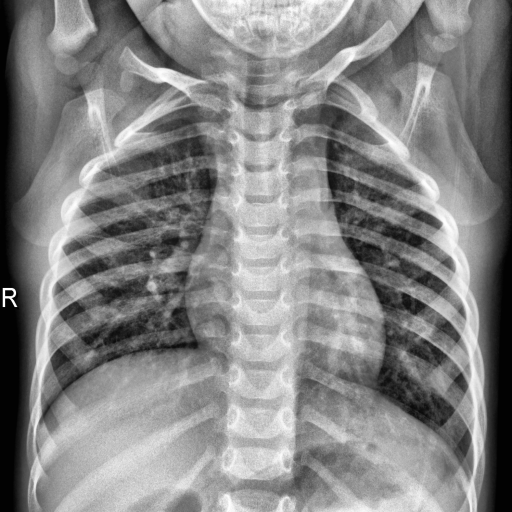
Finding: NORMAL